Question: - - -
### What you did
I am trying to put Swiper in my header area on my index page. What I did is put the demo file into one swiperheader.swig file. Remove the tags, and used CDNS links.
Full sample <URL>
HTML snippet
'''
<body itemscope itemtype="http://schema.org/WebPage" lang="{{ page.lang || page.language || config.language }}">
{% set container_class = "container " %}
{% if theme.sidebar.position %}
{% set container_class = container_class + 'sidebar-position-' + theme.sidebar.position %}
{% endif %}
<div class="{{ container_class }} {% block page_class %}{% endblock %}">
<div class="headband"></div>
<header id="header" class="header" itemscope itemtype="http://schema.org/WPHeader">
{% include 'swiperheader.swig' %}
<div class="header-inner"> {%- include '_partials/header.swig' %} </div>
</header>
'''
The build is fine without error. The style sheet and .js files are included successfully.
### Expected Behavior
A swiper region on top of my page like <URL>
### Actual Behavior
The swiper region EXISTS but the height is 0. If I put text between SAMPLE then the swiper region extends to a narrow band, shown below (top of the page).

I am not sure what I did wrong
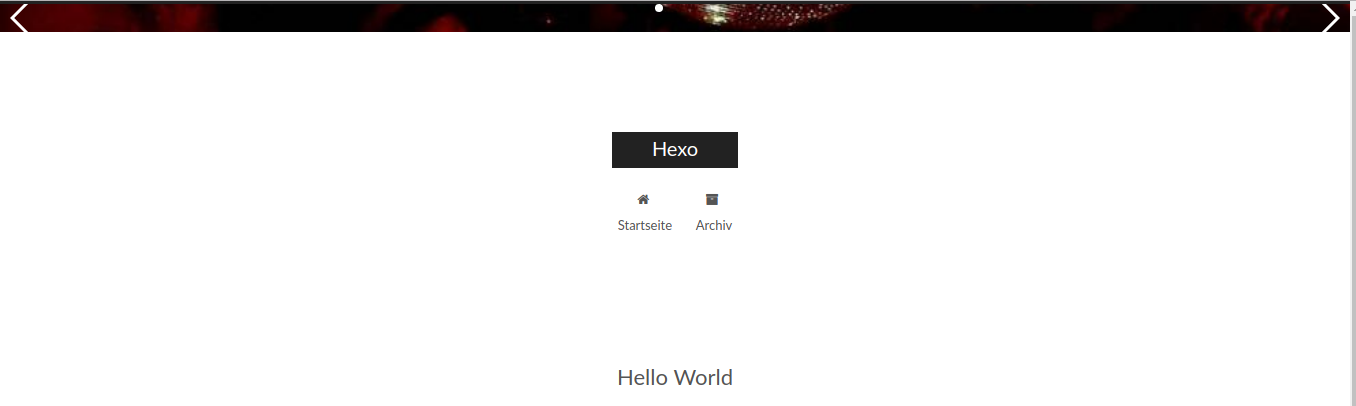
Answer: I'm not familiar with hexo but I've had a similar bug with swiper and an image inside the slide. In my case the problem was that the image inside my swiper slide had position absolute. Every element that has position absolute does not have a height and this again results in a swiper slide being too small because swiper calculates the height according to the elements inside it.
Hope I could help.